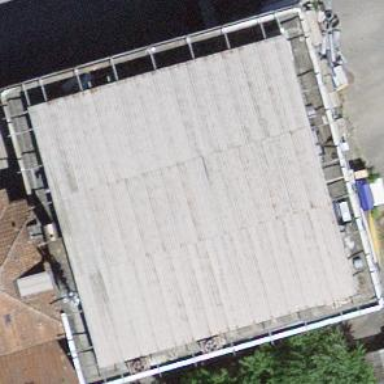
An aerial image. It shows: Industrial building.